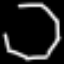
Label: octagon